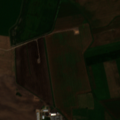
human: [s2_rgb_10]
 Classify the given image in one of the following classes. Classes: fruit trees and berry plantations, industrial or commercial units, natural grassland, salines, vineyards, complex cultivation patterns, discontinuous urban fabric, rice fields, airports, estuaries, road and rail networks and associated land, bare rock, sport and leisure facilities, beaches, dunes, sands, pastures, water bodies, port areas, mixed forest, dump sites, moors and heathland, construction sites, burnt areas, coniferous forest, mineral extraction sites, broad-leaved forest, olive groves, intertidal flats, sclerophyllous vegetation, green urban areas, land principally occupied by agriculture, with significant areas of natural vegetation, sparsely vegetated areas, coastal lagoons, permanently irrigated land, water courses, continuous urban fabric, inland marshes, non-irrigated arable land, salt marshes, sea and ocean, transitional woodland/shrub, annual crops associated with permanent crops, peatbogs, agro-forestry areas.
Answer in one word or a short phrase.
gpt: non-irrigated arable land, complex cultivation patterns